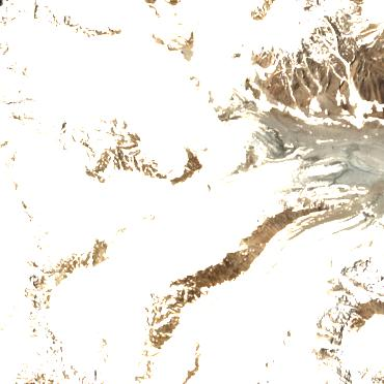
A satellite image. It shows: Stunning view of glacier.